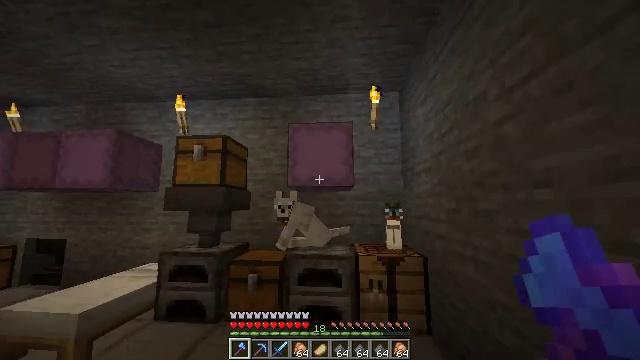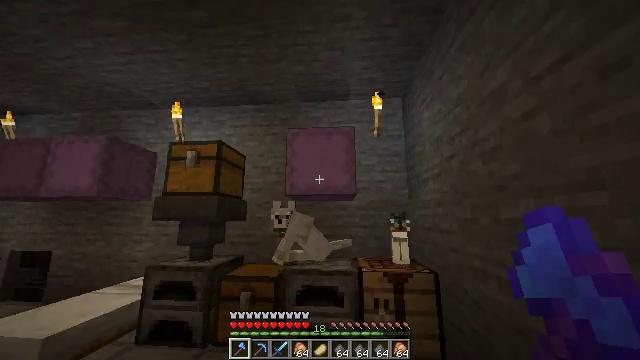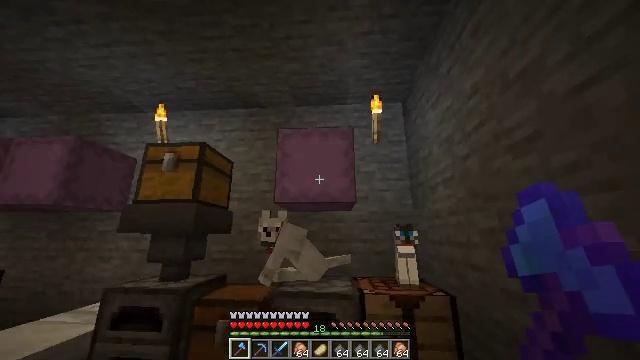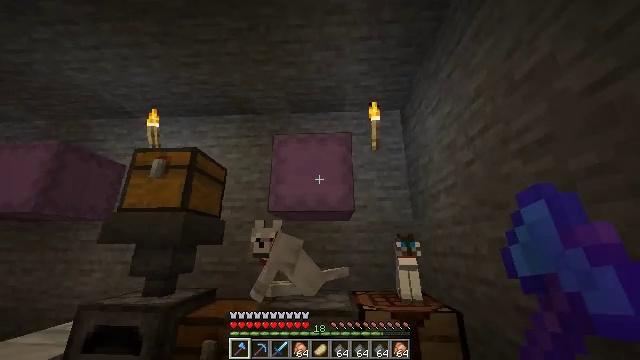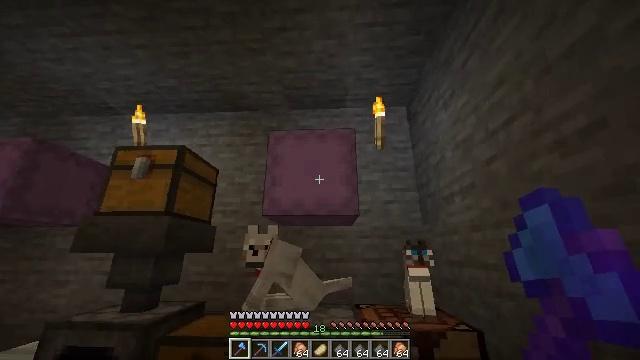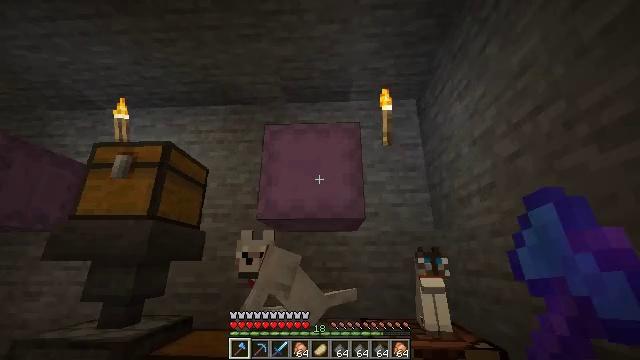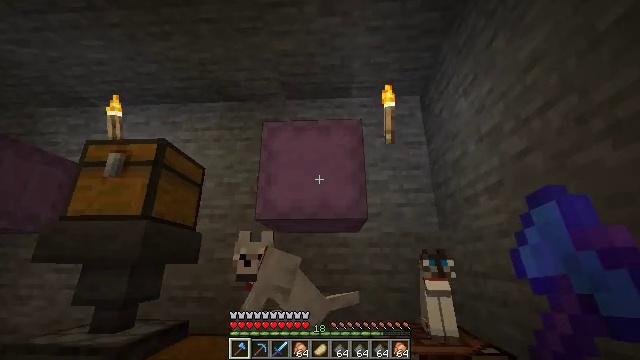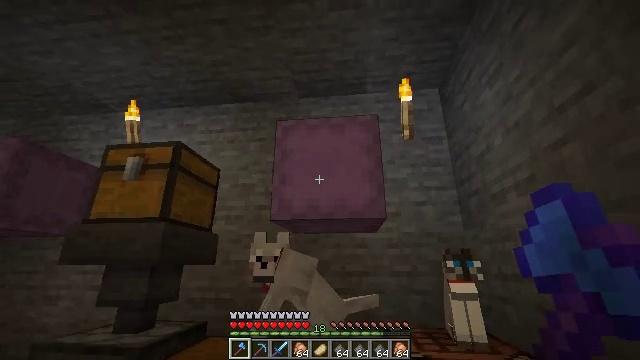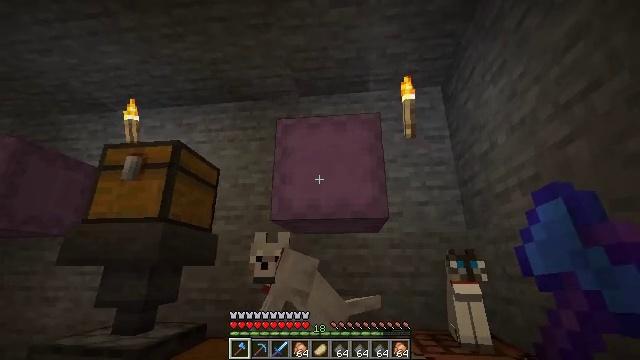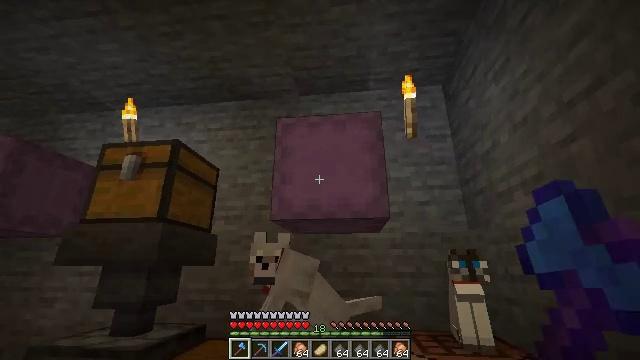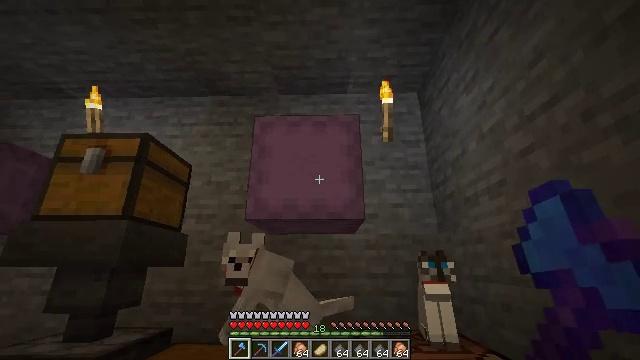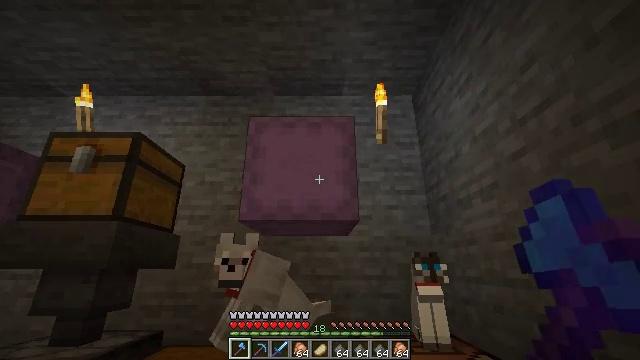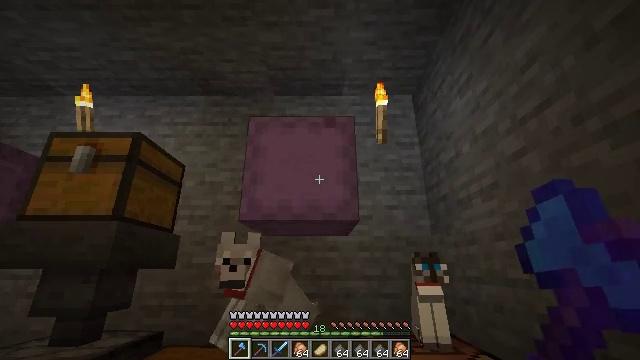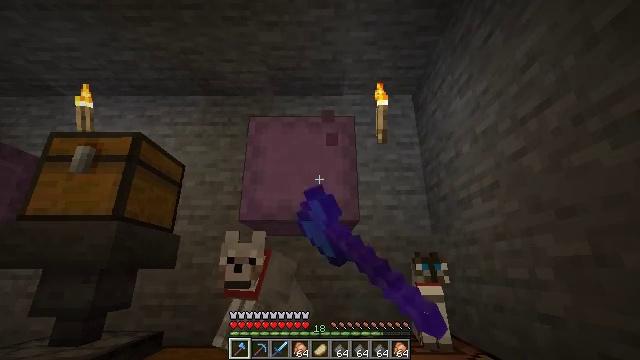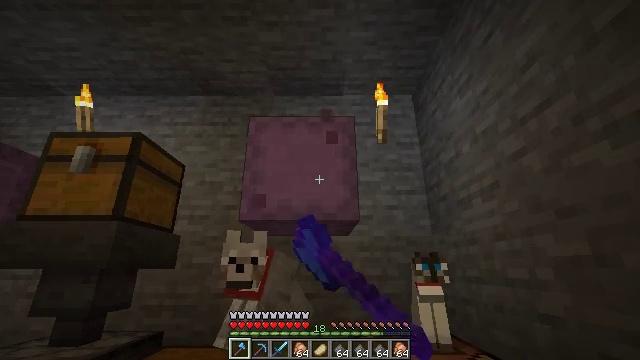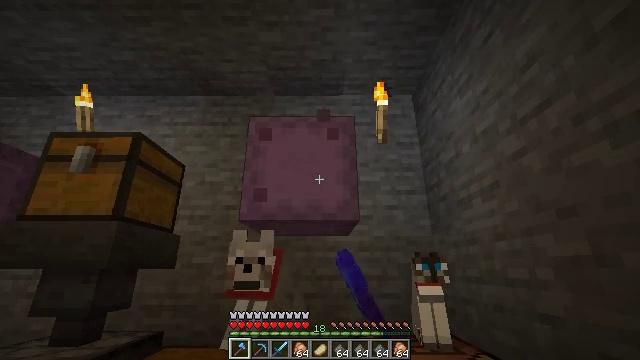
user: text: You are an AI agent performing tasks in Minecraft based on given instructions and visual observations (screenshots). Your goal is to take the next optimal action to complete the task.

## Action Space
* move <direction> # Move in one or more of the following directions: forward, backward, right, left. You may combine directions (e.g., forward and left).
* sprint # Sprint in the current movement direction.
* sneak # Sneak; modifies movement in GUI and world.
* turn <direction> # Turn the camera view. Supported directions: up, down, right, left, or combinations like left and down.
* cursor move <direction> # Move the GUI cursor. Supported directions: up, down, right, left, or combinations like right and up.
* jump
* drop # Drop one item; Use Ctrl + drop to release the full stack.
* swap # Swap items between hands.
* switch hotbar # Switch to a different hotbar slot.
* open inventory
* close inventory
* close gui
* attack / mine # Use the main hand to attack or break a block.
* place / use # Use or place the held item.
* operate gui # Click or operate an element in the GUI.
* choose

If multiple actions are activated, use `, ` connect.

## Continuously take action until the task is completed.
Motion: motion action
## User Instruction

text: Attack the shulker box to pick it up.
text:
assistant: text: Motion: move forward, turn up
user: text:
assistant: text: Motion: move forward, turn right and up
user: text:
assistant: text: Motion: turn up
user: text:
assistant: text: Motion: turn up
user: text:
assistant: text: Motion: no_op
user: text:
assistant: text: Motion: no_op
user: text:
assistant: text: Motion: turn left
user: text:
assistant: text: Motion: no_op
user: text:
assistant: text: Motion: no_op
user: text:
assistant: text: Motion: turn right
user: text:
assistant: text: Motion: turn right
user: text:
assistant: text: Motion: attack / mine
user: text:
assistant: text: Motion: attack / mine
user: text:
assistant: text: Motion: attack / mine
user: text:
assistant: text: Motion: attack / mine
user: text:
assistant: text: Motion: attack / mine
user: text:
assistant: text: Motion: attack / mine
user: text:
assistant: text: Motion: attack / mine
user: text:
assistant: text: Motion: attack / mine
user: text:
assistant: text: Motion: attack / mine
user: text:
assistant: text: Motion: attack / mine
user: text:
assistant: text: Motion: attack / mine
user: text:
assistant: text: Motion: attack / mine
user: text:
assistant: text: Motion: attack / mine
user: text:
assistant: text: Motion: no_op
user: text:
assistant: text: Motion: no_op
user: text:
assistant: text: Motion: no_op
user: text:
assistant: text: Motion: no_op
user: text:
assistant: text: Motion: no_op
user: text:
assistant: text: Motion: no_op